五年级 · 立体几何学
明明要做一个长方体无盖玻璃容器。如图所示, 这是这个玻璃容器相邻的两个面, 按这样的规格可以制作出几种不同的玻璃容器。

（1）制作这个无盖玻璃容器最少要用多少平方分米的玻璃？（粘接处忽略不计）

（2）如果向容器中注满水，需要水多少升？（粘接处忽略不计）
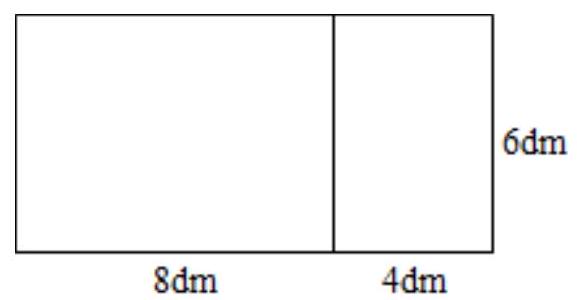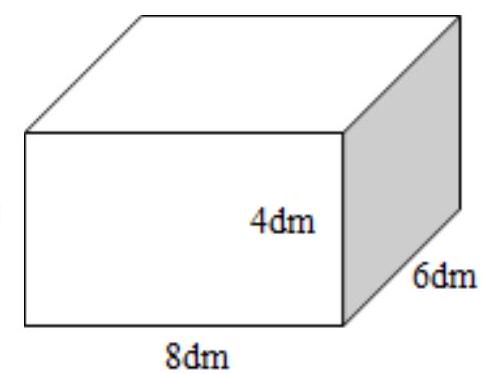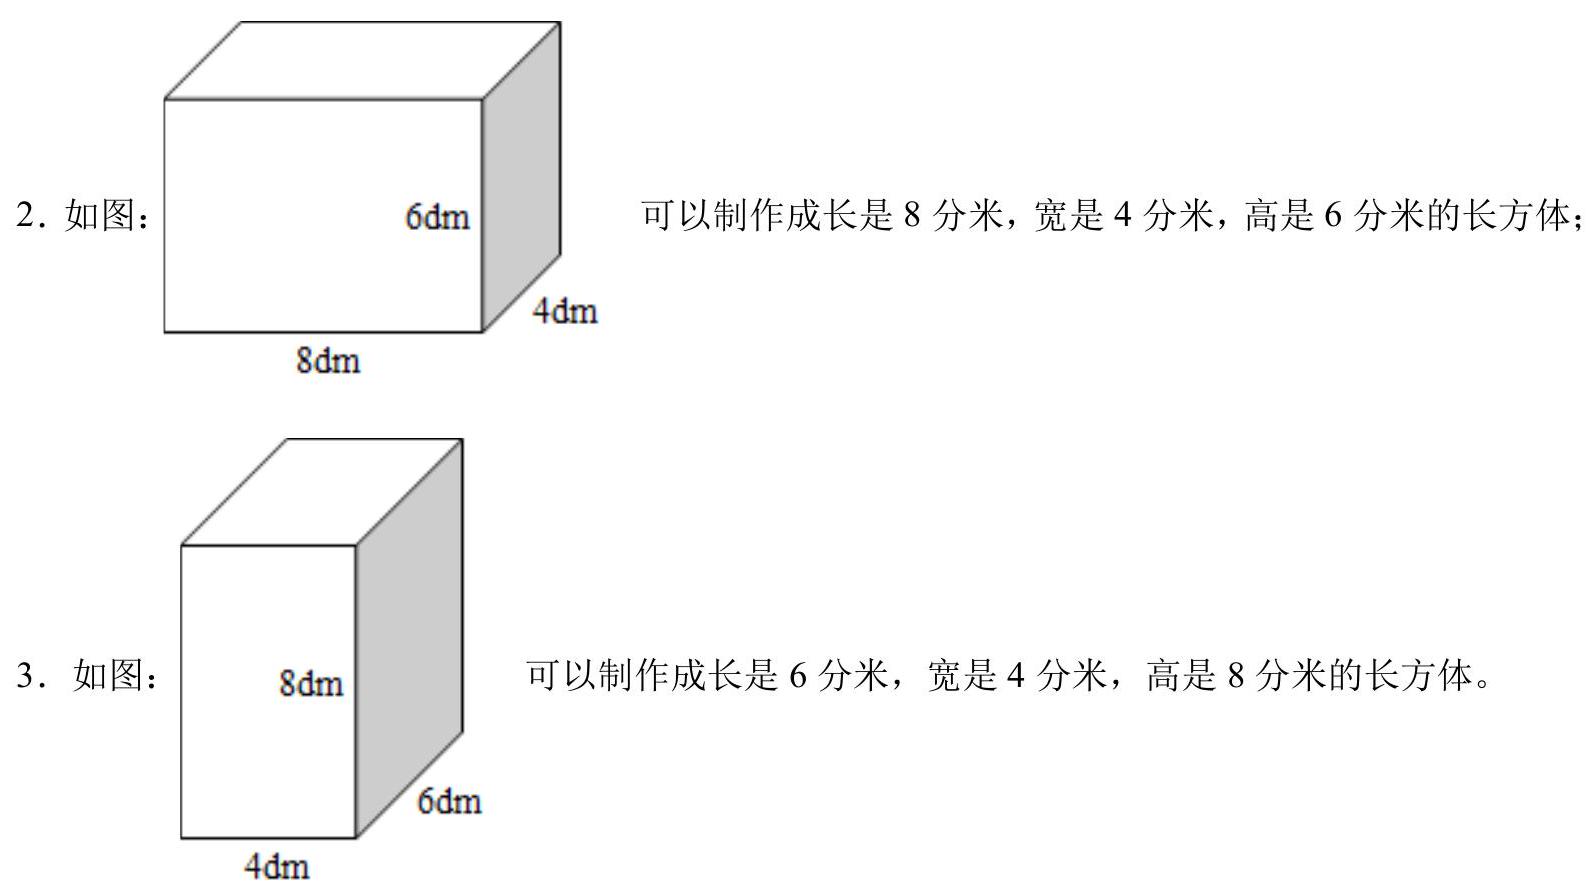
答案: 解（1） 160 平方分米

(2) 192 升
【分析】（1）1. 如图:

可以制作成长是 8 分米, 宽是 6 分米, 高是 $6 \mathrm{dm}$

$8 \mathrm{dm}$

4 分米的长方体;

然后根据长方体的五个面的面积公式: $\mathrm{S}=(\mathrm{ah}+\mathrm{bh}) \times 2+\mathrm{ab}$, 据此求出制作这个无盖玻璃容器需要的玻璃面积, 最后进行比较即可。

（2）根据长方体的容积公式: $\mathrm{V}=\mathrm{abh}$, 据此代入数值进行计算即可。

【详解】（1）1. $(8 \times 4+6 \times 4) \times 2+8 \times 6$

$=(32+24) \times 2+48$

$=56 \times 2+48$

$=112+48$

$=160$ (平方分米)

2. $(8 \times 6+4 \times 6) \times 2+8 \times 4$

$=(48+24) \times 2+32$

$=72 \times 2+32$

$=144+32$

$=176$ (平方分米)

3. $(6 \times 8+4 \times 8) \times 2+6 \times 4$

$=(48+32) \times 2+24$

$=80 \times 2+24$

$=160+24$

$=184$ (平方分米)

答: 制作这个无盖玻璃容器最少要用 160 平方分米的玻璃。

(2) $6 \times 4 \times 8$

$=24 \times 8$

$=192$ （立方分米）

$=192$ (升)

答: 如果向容器中注满水, 需要水 192 升。

【点睛】本题考查长方体的表面积和体积, 熟记公式是解题的关键。